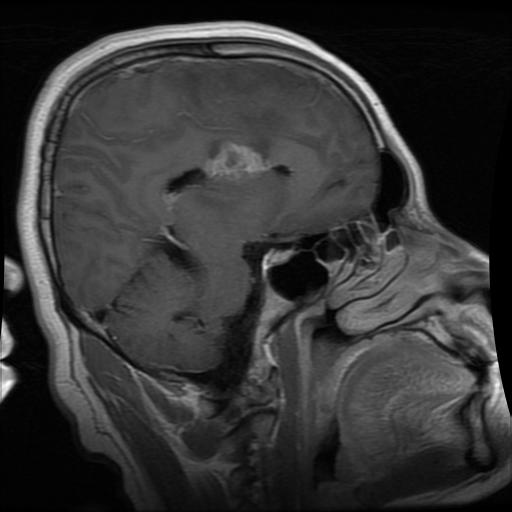
Label: glioma